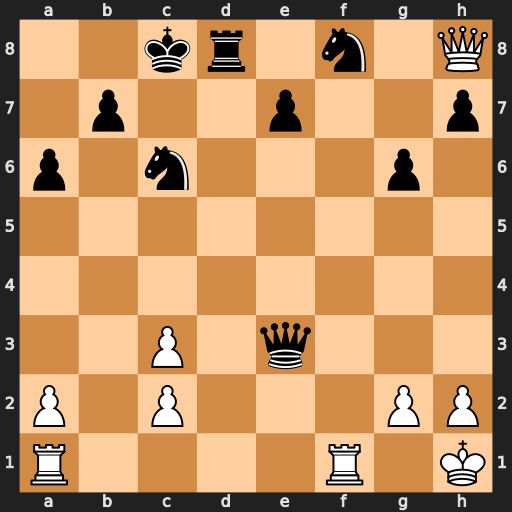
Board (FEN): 2kr1n1Q/1p2p2p/p1n3p1/8/8/2P1q3/P1P3PP/R4R1K
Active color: w
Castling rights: -
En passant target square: -
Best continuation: Rxf8 Rxf8 Qxf8+